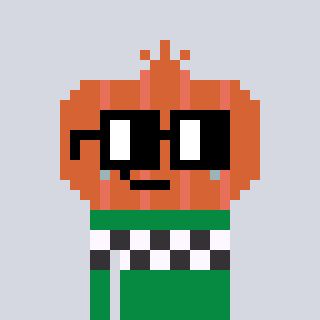
a pixel art character with square black glasses, a onion-shaped head and a green-colored body on a cool background